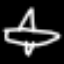
Label: airplane